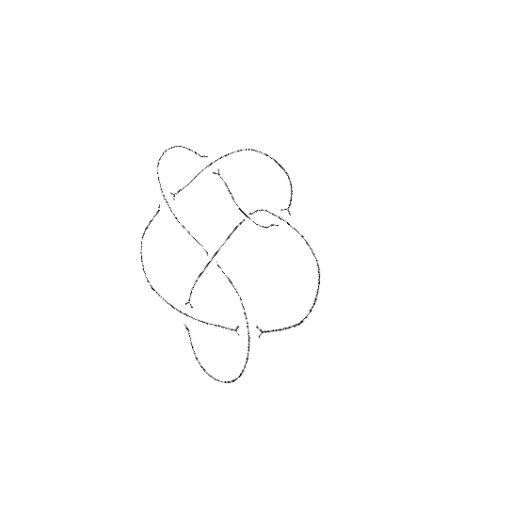
Crossing number: 7